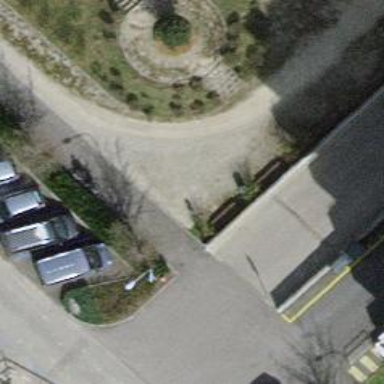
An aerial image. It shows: Bench for seating.